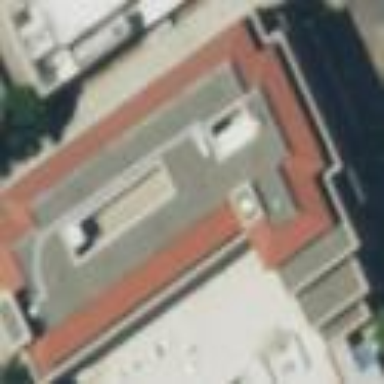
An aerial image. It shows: University building.